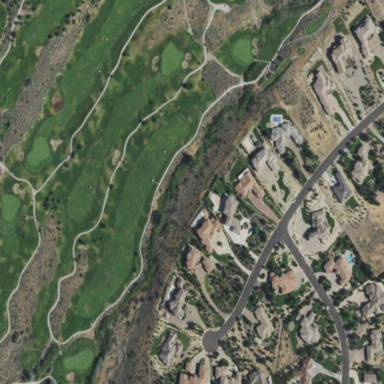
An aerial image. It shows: Area of rough grass used for golf.